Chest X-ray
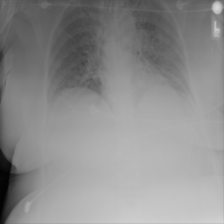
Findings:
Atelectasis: negative
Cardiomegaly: negative
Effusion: negative
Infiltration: negative
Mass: negative
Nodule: negative
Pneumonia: negative
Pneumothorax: negative
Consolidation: negative
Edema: negative
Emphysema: negative
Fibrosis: negative
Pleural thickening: negative
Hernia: negative